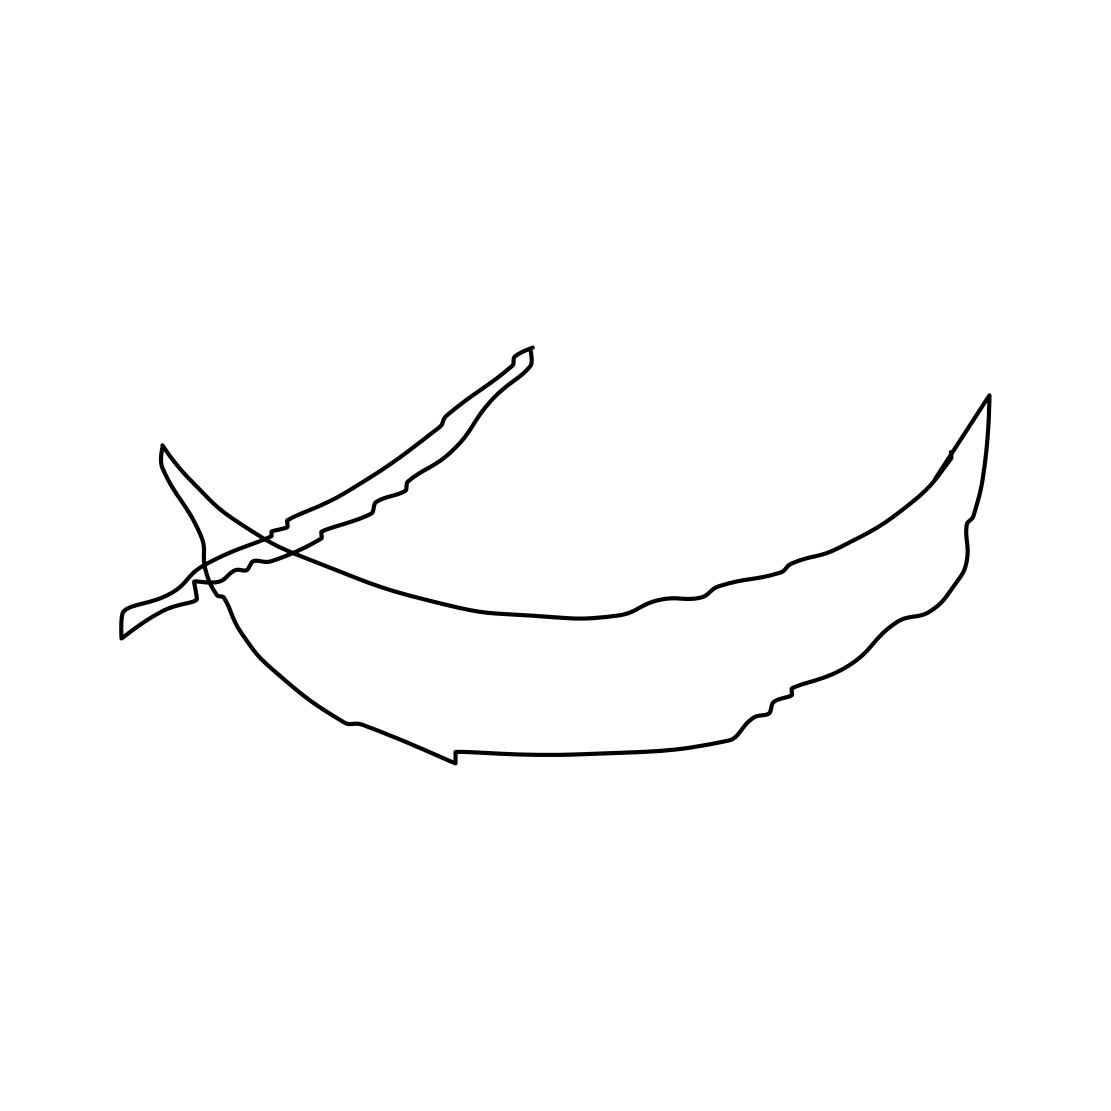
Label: canoe